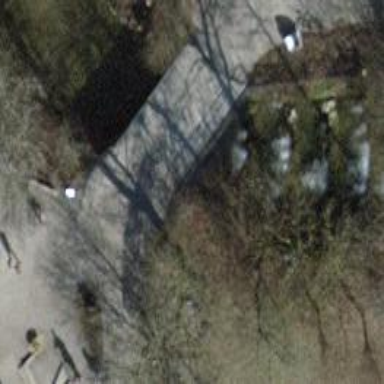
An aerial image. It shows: Paved service alley bridge.